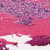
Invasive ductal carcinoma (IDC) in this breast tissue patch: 0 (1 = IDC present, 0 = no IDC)